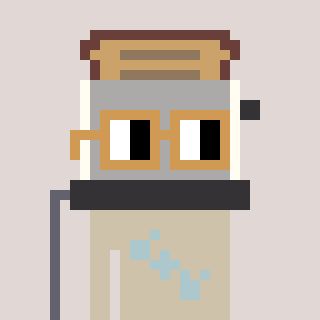
a pixel art character with square brown glasses, a toaster-shaped head and a bege-colored body on a warm background